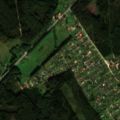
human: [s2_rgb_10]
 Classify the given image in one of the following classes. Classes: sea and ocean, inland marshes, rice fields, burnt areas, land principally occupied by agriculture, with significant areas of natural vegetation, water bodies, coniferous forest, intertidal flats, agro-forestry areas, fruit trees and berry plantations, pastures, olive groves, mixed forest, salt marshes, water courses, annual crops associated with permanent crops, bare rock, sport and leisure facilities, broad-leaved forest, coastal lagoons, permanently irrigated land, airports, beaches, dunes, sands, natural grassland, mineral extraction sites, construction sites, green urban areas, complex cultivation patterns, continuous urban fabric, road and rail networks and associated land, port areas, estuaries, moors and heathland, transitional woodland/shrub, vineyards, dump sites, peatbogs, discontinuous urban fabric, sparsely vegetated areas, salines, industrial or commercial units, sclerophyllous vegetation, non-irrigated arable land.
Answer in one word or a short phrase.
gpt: complex cultivation patterns, coniferous forest, mixed forest, transitional woodland/shrub